Aerial crown-view tile of a tropical tree (Barro Colorado Island, Panama), acquired 20241112:
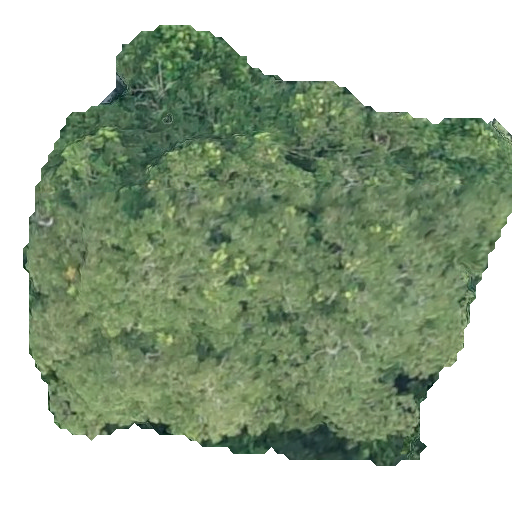
Species: Dipteryx oleifera
GBIF accepted scientific name: Dipteryx oleifera
Crown area: 244.951 m²